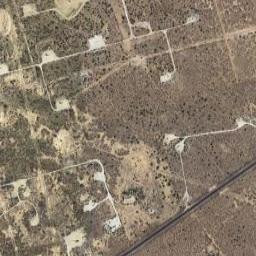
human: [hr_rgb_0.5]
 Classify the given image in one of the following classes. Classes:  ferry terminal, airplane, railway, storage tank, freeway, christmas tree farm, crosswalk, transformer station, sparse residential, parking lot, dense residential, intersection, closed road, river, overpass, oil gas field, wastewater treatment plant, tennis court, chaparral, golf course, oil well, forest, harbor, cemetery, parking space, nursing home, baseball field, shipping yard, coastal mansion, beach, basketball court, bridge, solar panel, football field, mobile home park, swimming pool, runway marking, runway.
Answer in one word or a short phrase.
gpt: oil gas field